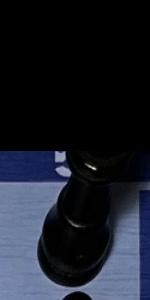
Label: King_Black